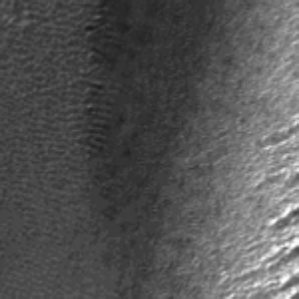
Label: frost